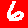
Digit: 6